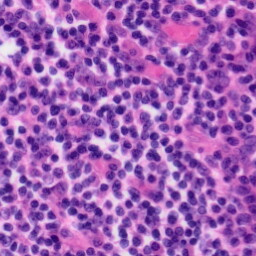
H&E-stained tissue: Tonsil